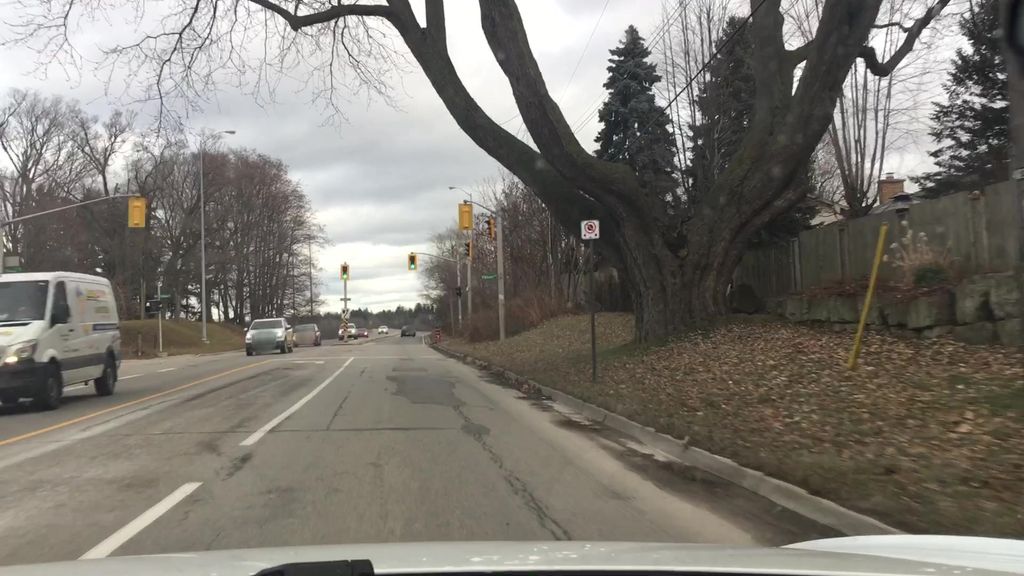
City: hamilton